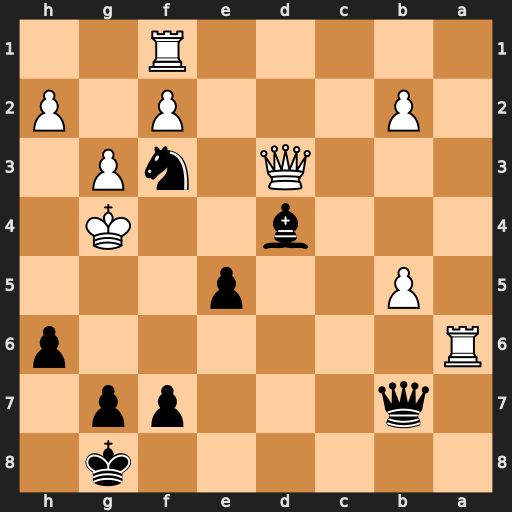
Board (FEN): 6k1/1q3pp1/R6p/1P2p3/3b2K1/3Q1nP1/1P3P1P/5R2
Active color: b
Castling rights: -
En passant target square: -
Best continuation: e4 Qc2 Qd7+